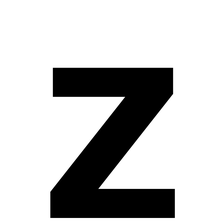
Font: InstrumentSans_SemiBold